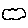
Label: cloud